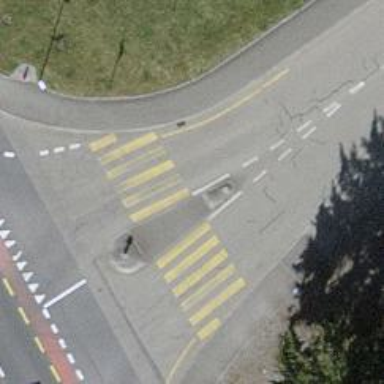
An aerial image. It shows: Kerb barrier.